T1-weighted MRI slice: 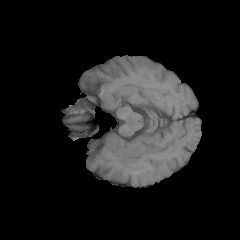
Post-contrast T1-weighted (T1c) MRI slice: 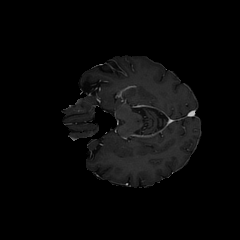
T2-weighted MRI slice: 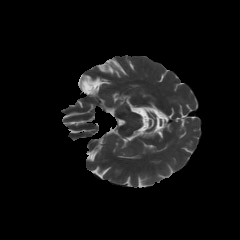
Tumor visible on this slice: no